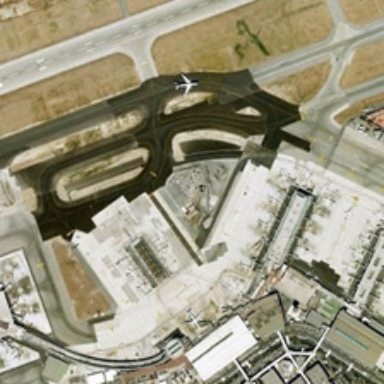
Many planes are near a terminal while a plane is on the runway in an airport .